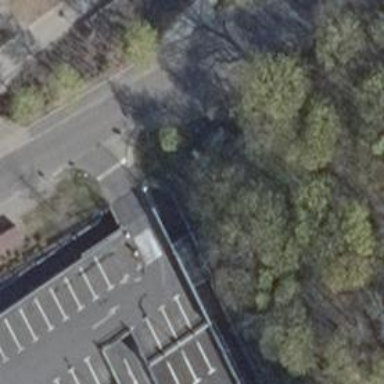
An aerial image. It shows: Entrance to multi-storey parking facility.